Question: When I run the following Visual Basic code :
'''
Dim b As Double
b = (2 ^ 16 - 1) * Math.Sqrt(Math.Sqrt((a / (2 ^ 8 - 1))))
'''
(Assuming 'a' is a double whose value is 15.0)
The result I get for 'b' is about 32,275.
But when I run the following Java code, which is supposed to do the same as above:
'''
double b;
b = (2 ^ 16 - 1) * Math.sqrt(Math.sqrt((a / (2 ^ 8 - 1))));
'''
Again with 'a' being 15, I get a much different result: about 17.
Both are solving this equation:

Why is this so? For what I'm working on, the Visual Basic yields result I'm looking for.
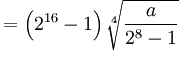
Answer: '^' is <URL>' which is '2 ^ 8' in Visual Basic.